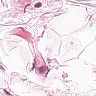
Metastatic tissue present: no